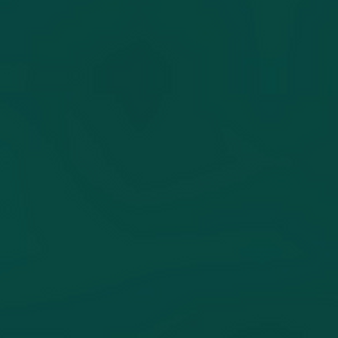
Label: other